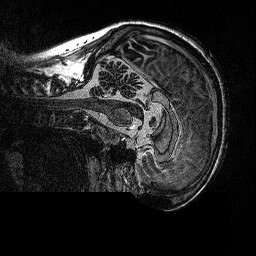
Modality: MP2RAGE
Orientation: sagittal
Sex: female
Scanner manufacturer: siemens
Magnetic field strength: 3 T
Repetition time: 5 s
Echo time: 0.00292 s